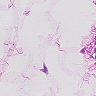
Metastatic tissue present: no